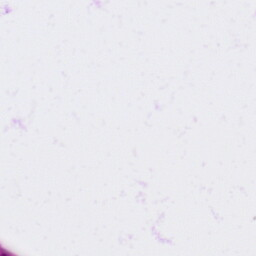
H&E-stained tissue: Colon